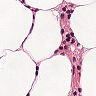
Metastatic tissue present: yes